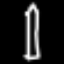
Label: pencil